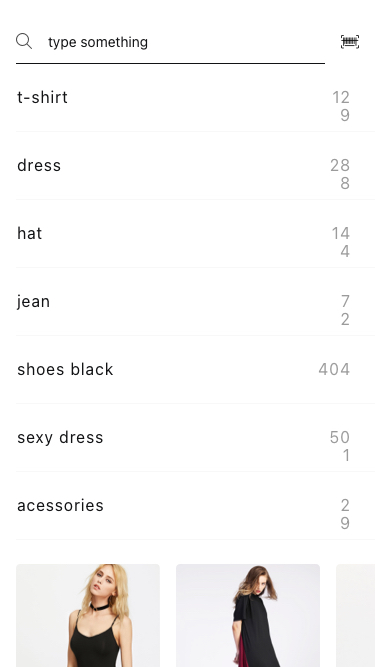
Text in this UI design:
t-shirt
129
shoes black
404
hat
144
acessories
29
dress
288
sexy dress
501
jean
72
type something